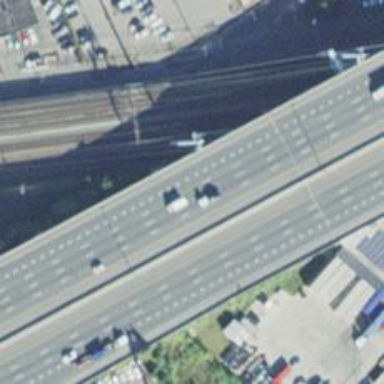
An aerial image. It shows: Motorway junction.